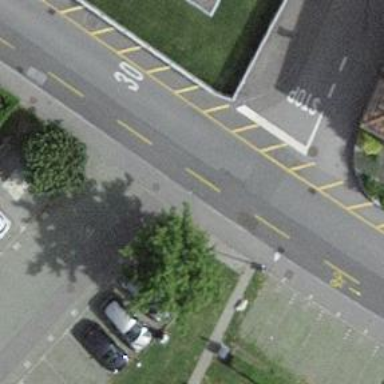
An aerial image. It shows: Unclassified road with asphalt surface. There is cycle lane on the left side.